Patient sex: M
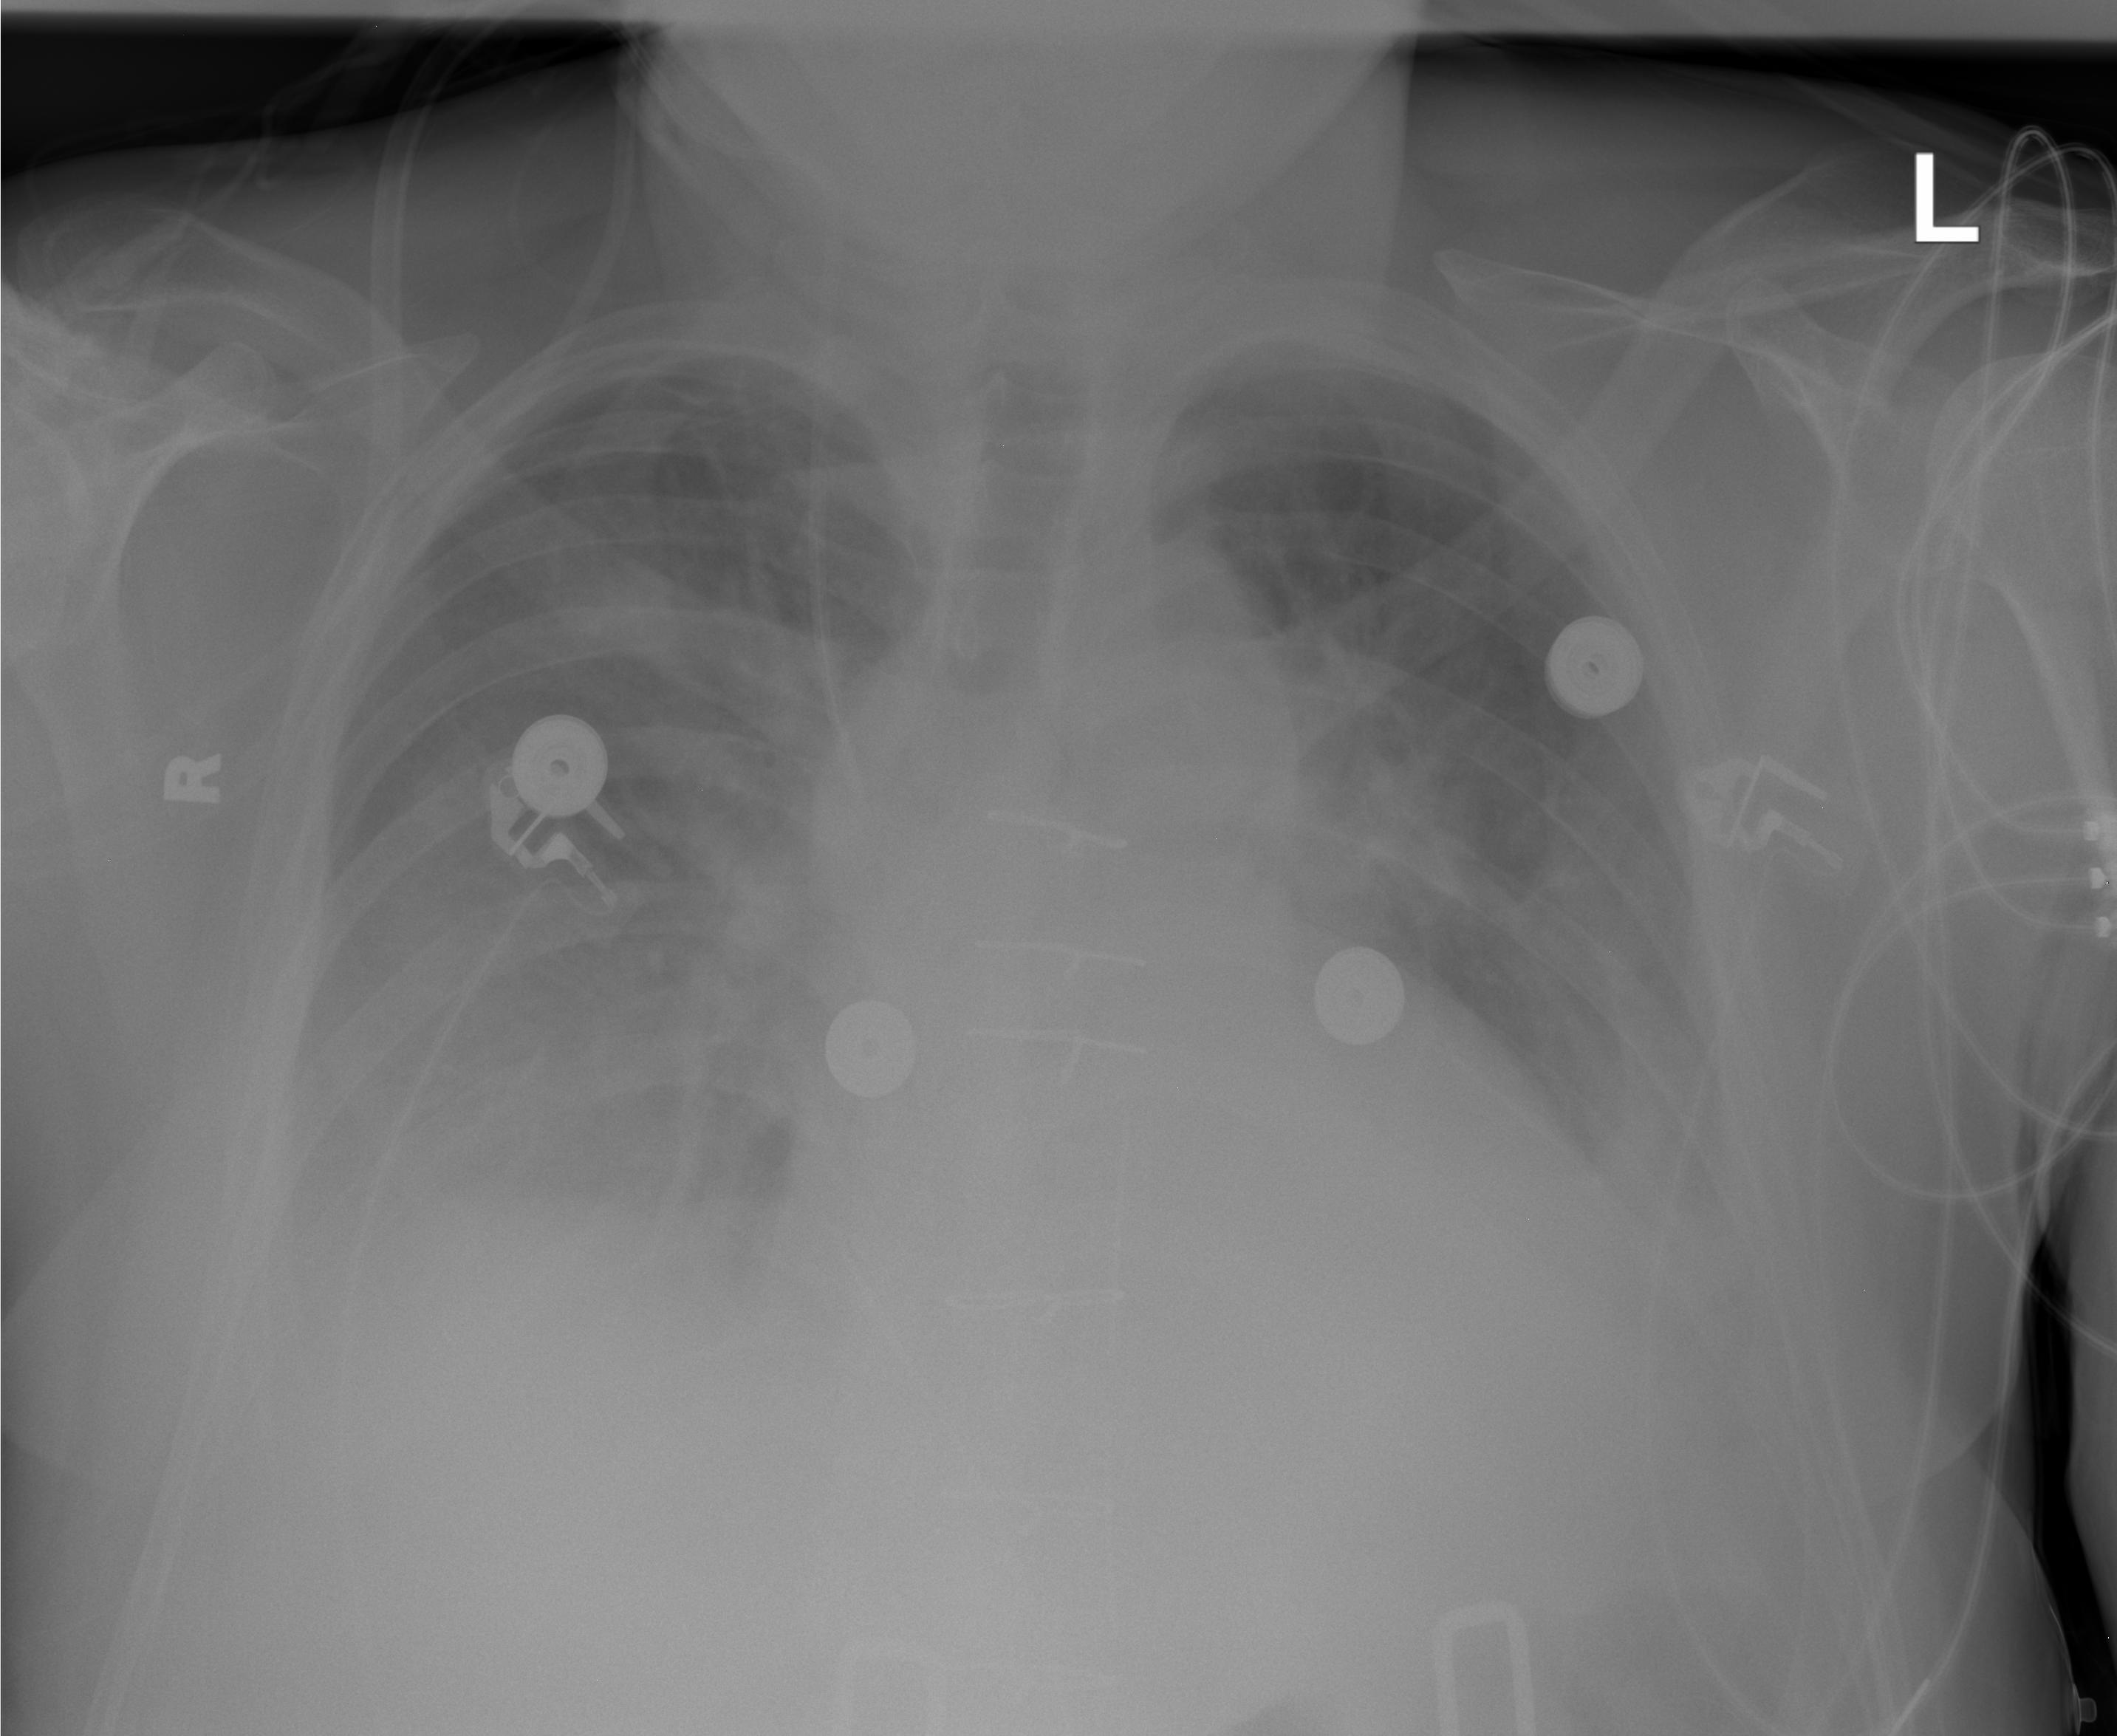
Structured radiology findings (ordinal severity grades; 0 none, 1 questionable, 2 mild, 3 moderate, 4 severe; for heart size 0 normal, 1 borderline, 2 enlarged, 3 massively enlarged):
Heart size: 2
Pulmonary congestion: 2
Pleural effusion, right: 2
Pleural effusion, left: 2
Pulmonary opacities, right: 2
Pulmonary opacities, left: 2
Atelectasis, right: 0
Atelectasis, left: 0